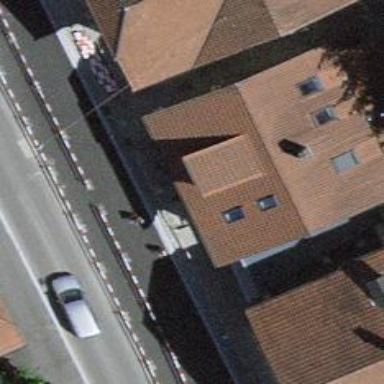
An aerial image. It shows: Post box is visible.